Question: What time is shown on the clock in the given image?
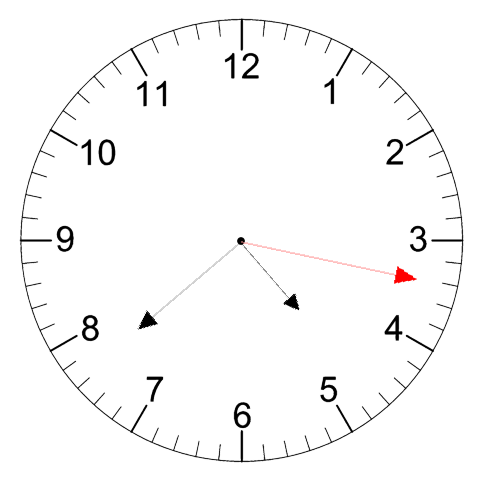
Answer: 04:38:17